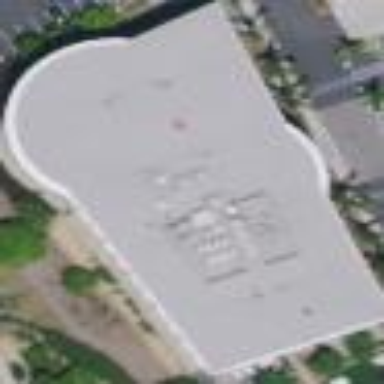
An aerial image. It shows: Office building.